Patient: sex M, age 54
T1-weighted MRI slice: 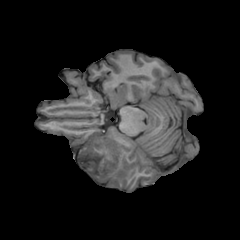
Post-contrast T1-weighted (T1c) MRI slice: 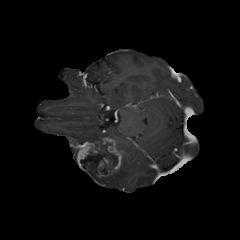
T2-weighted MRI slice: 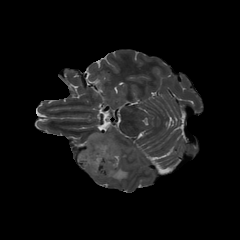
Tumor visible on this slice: yes
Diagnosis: Glioblastoma, IDH-wildtype
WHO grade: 4